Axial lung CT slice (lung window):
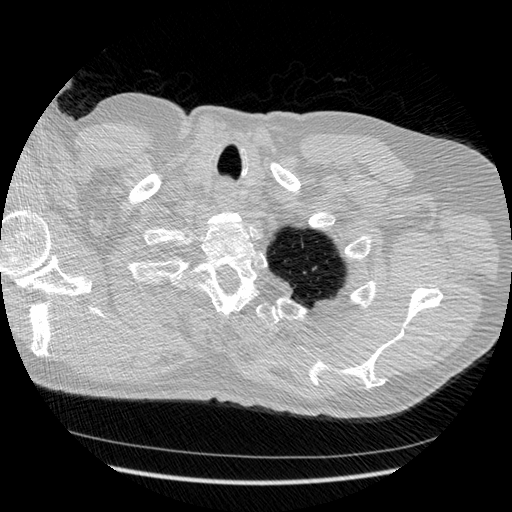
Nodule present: no